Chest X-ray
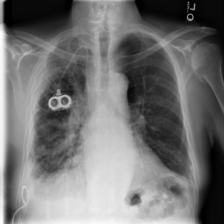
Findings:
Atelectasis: negative
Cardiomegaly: negative
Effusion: negative
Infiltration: positive
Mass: negative
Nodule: negative
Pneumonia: negative
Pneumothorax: negative
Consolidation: negative
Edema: negative
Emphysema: negative
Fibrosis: negative
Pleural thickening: negative
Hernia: negative